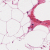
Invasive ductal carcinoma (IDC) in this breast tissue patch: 0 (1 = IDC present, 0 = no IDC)